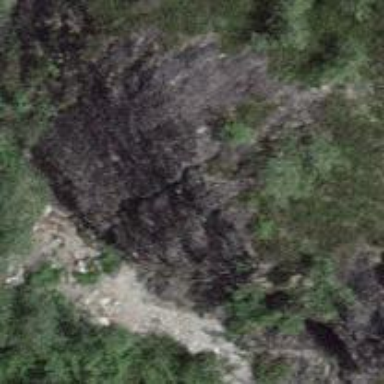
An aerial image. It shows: Cliff in nature.